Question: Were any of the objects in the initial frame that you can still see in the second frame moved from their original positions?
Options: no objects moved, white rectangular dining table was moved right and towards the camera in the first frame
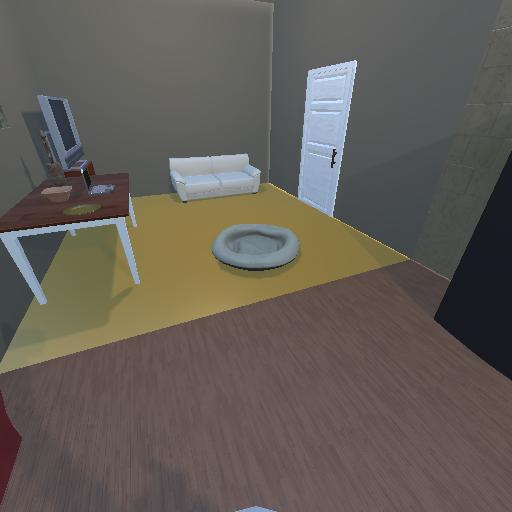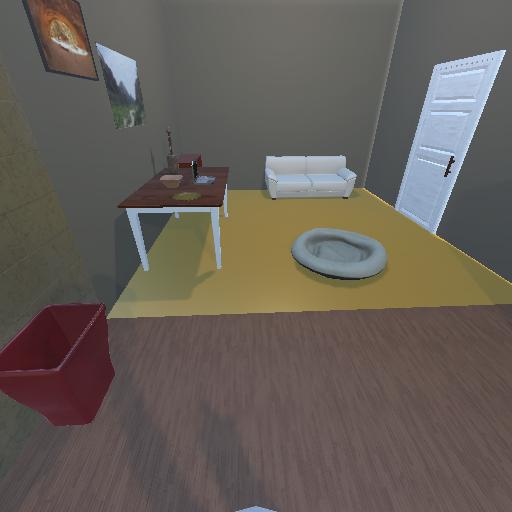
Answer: no objects moved